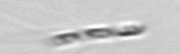
Label: Chaetoceros_subtilis